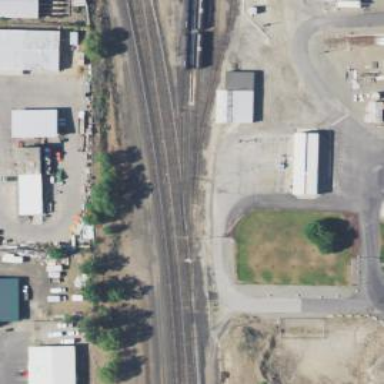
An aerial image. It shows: Railway siding with rails.